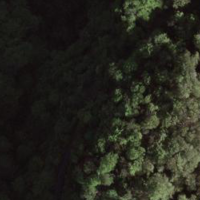
EUNIS habitat code: 44
Species observed at this site:
Melittis melissophyllum